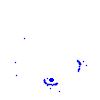
Particle: proton